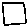
Label: square